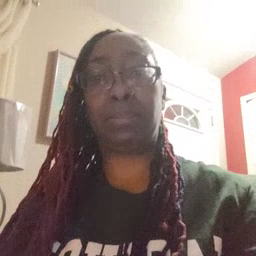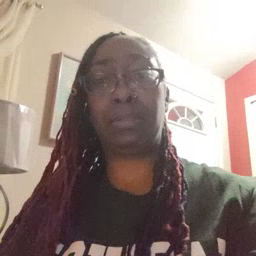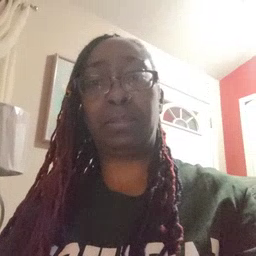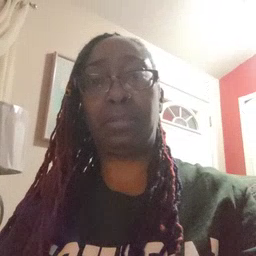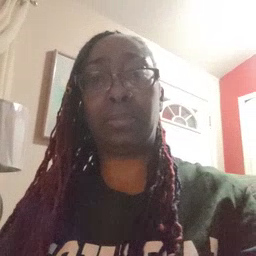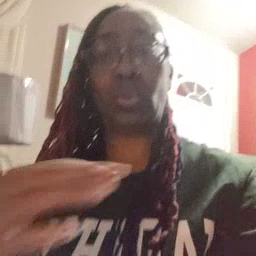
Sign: shirt